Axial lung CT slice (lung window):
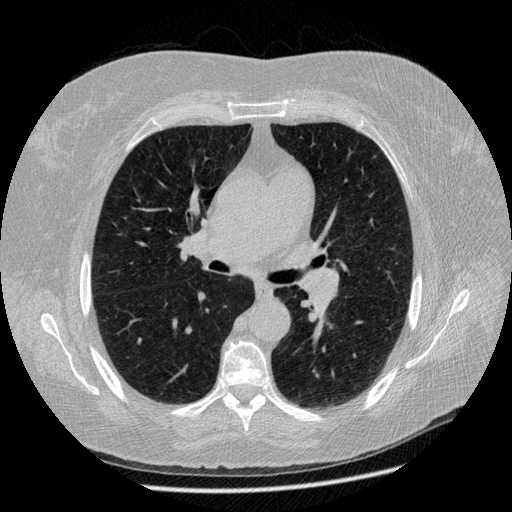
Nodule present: no